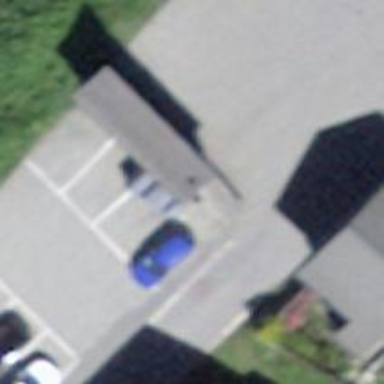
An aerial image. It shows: Post box.